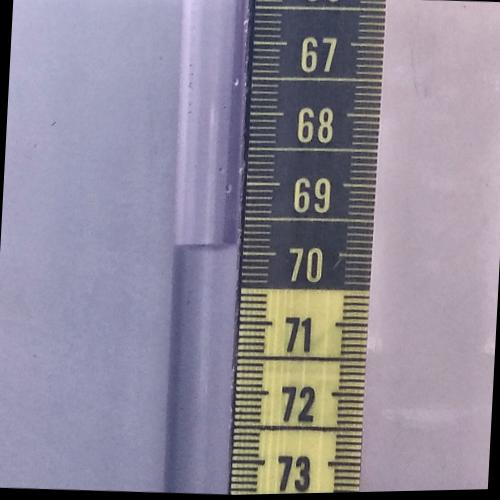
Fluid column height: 69.9 cm